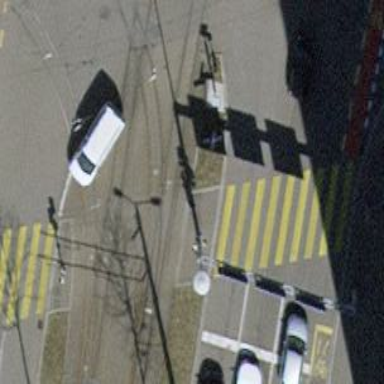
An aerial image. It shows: Kerb serving as barrier.